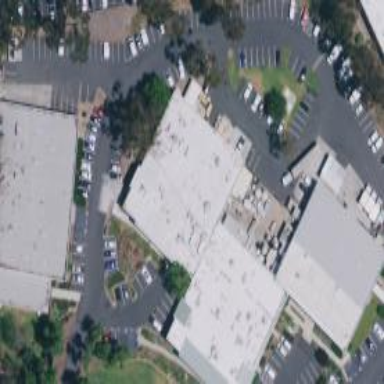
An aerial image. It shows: Industrial building.